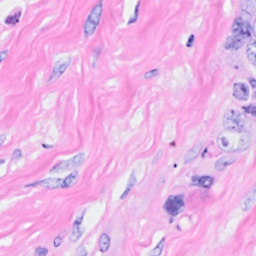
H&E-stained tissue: Breast